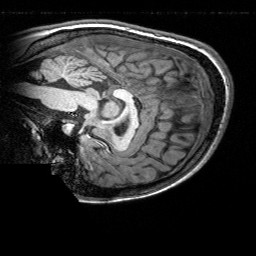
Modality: T1w
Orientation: sagittal
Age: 16
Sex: female
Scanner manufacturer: siemens
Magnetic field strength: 3 T
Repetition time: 2.53 s
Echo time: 0.00297 s